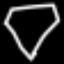
Label: diamond